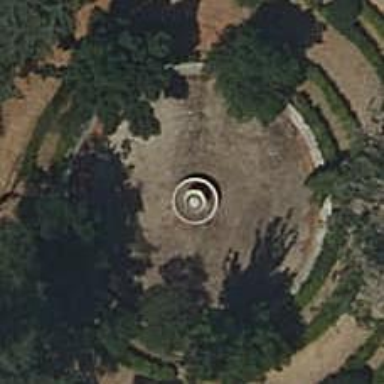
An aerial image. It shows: Beautiful fountain.